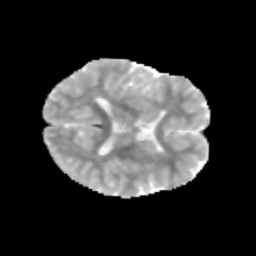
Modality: MD
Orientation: axial
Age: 9
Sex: male
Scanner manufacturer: siemens
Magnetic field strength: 3 T
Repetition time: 3.8 s
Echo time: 0.07 s